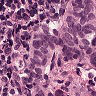
Metastatic tissue present: yes